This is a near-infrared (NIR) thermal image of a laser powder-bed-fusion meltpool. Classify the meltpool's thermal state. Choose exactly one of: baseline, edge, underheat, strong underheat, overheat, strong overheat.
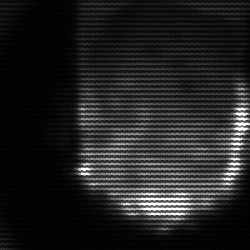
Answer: baseline